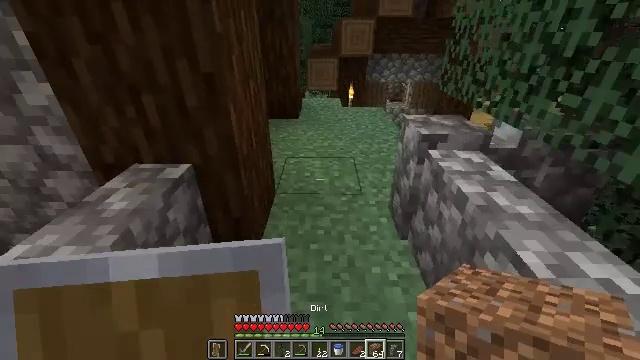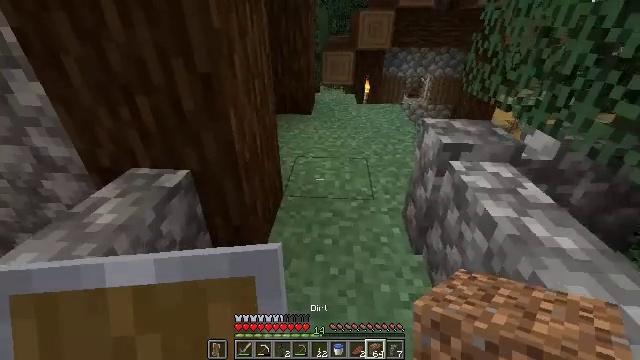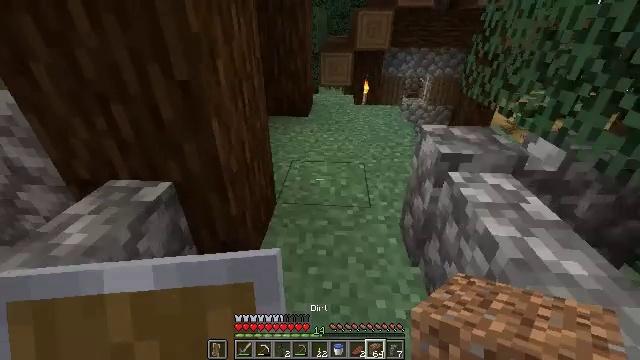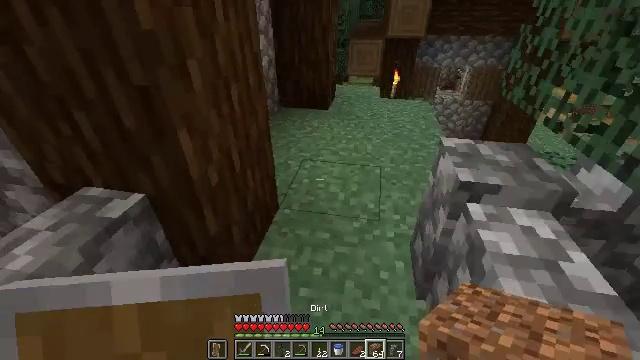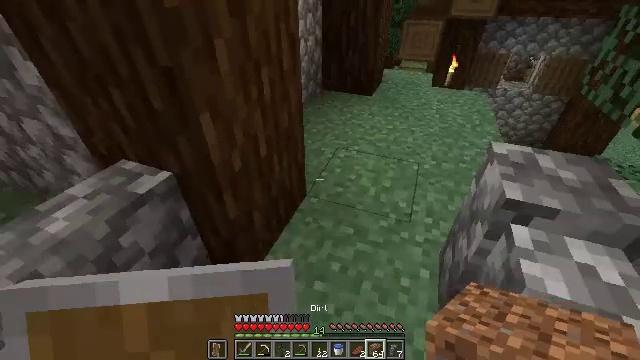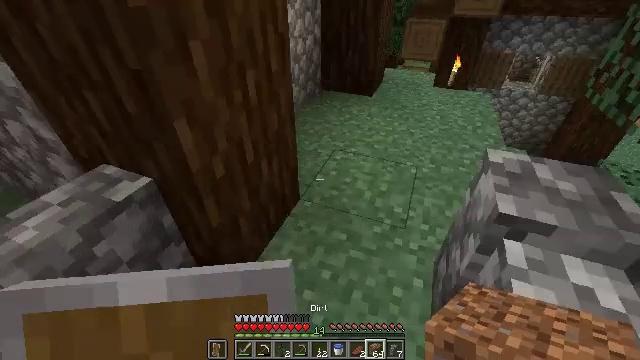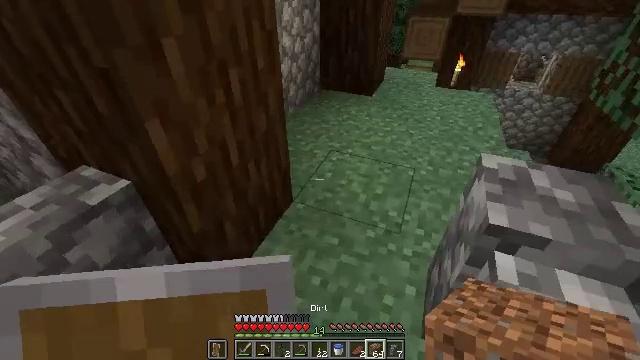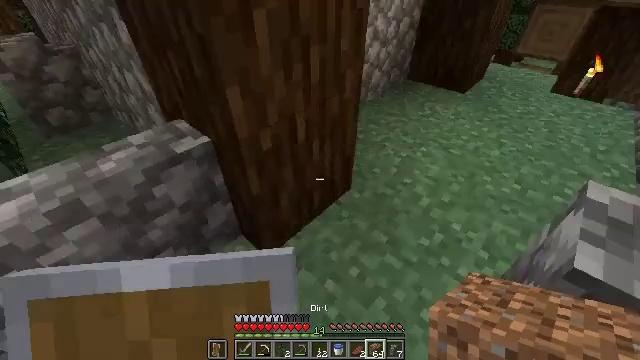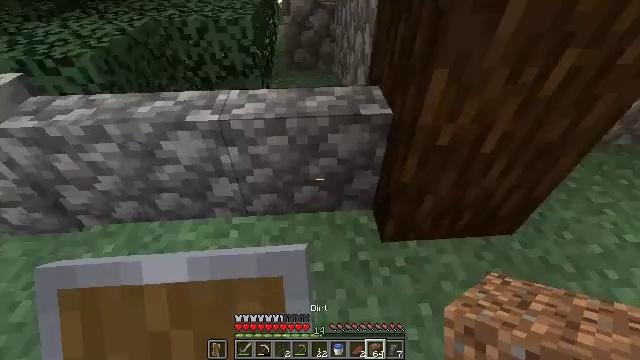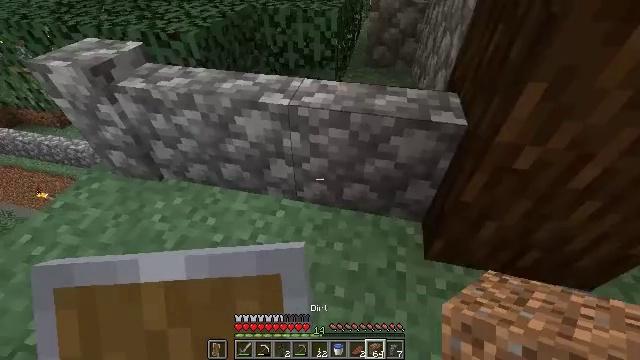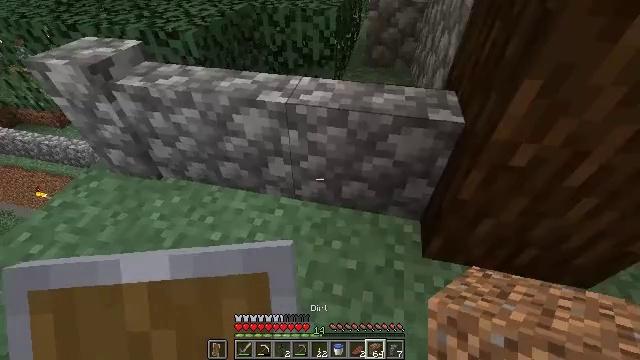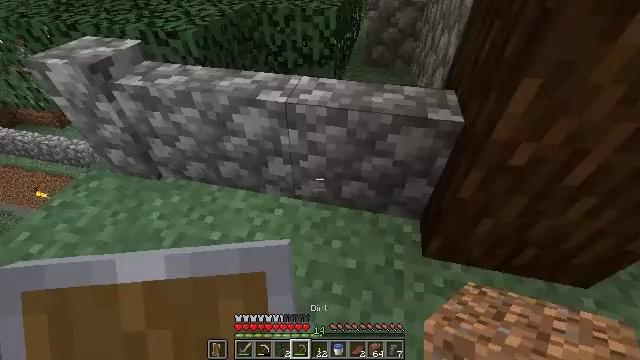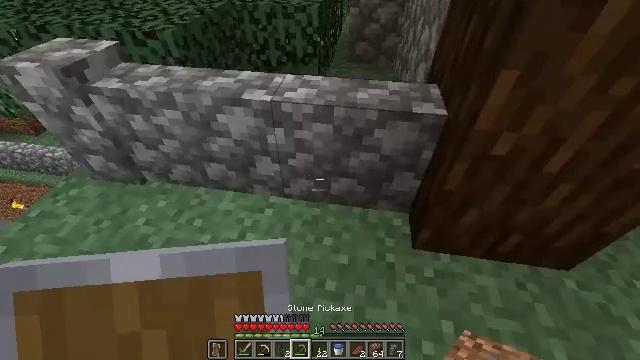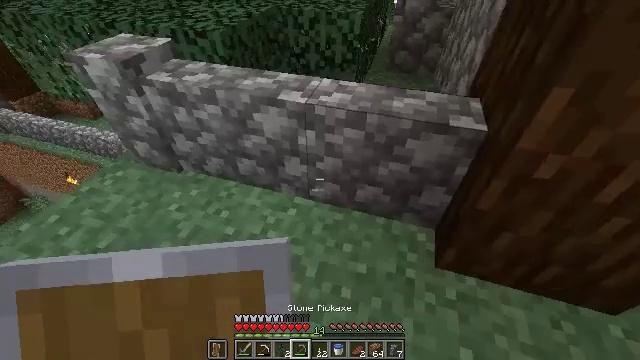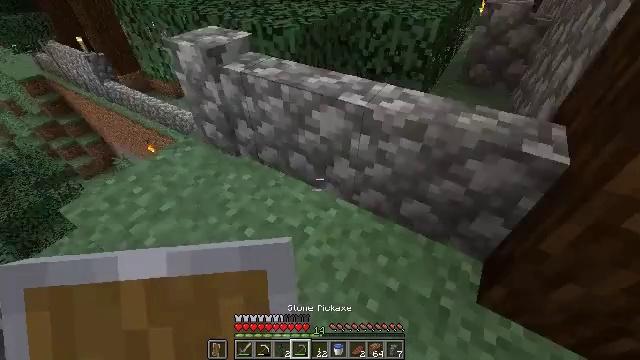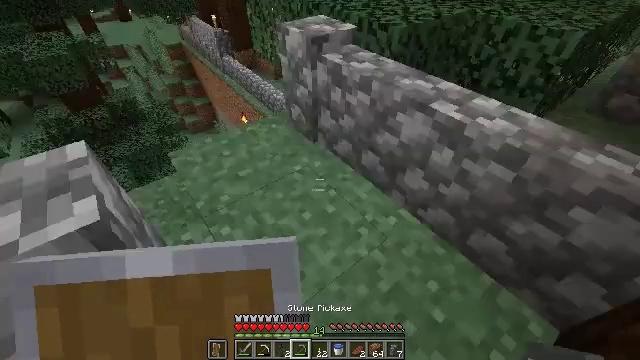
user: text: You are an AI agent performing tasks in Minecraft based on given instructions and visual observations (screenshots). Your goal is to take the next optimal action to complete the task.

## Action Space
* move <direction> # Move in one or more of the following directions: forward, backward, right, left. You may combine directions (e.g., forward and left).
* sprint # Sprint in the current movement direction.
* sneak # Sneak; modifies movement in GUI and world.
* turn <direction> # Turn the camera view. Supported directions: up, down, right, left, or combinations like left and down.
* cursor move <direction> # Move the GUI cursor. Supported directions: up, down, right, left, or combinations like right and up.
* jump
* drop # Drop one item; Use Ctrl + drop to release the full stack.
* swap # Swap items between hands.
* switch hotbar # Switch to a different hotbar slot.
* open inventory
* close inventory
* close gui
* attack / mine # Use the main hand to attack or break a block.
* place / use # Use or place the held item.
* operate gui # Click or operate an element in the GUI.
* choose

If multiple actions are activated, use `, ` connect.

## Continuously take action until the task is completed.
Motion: motion action
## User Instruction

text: Mine the cobblestone wall for materials.
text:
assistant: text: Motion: move forward and move right, turn left and down
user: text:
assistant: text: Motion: move forward and move right
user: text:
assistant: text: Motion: move forward and move right, turn left and down
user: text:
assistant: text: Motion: move forward and move right, turn left and down
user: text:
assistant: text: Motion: no_op
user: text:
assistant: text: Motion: no_op
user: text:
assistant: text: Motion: turn left and down
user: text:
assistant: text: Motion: turn left and down
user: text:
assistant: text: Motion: turn left
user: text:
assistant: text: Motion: no_op
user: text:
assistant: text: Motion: switch to hotbar 4
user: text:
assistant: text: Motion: turn right, switch to hotbar 4
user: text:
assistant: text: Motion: turn left and up, switch to hotbar 4
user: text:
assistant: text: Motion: turn left
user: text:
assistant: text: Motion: turn left
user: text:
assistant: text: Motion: turn left and down
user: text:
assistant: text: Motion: move back, turn left and down
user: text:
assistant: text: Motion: move back, turn left
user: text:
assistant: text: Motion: move back, turn left and up
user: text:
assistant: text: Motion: move back, turn right and up
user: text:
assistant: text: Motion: move back, turn up
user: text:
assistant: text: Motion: turn left and up
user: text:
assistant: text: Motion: turn left and down
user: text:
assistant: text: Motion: turn left and down
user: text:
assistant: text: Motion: turn left, attack / mine
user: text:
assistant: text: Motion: attack / mine
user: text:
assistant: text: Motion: attack / mine
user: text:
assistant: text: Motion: attack / mine
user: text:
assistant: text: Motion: attack / mine
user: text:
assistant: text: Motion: turn right and up, attack / mine